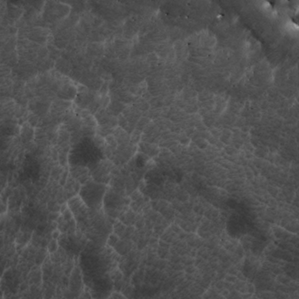
Label: non_frost